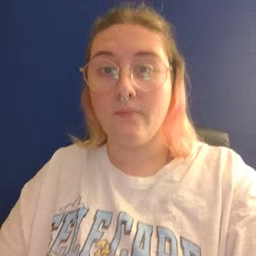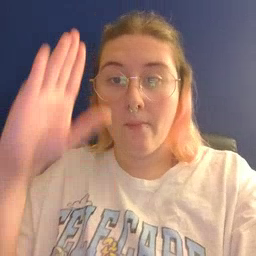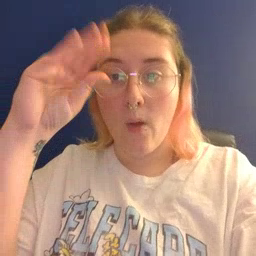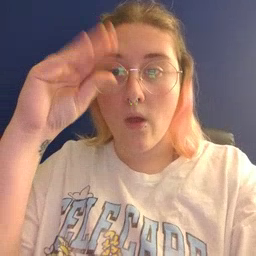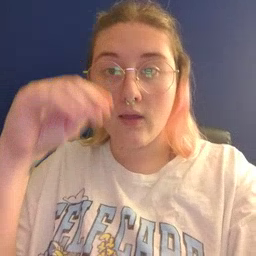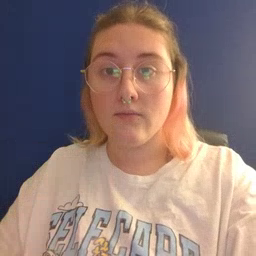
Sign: boy